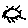
Label: sun